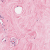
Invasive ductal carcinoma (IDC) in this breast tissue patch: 0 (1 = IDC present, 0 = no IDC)